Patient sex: M
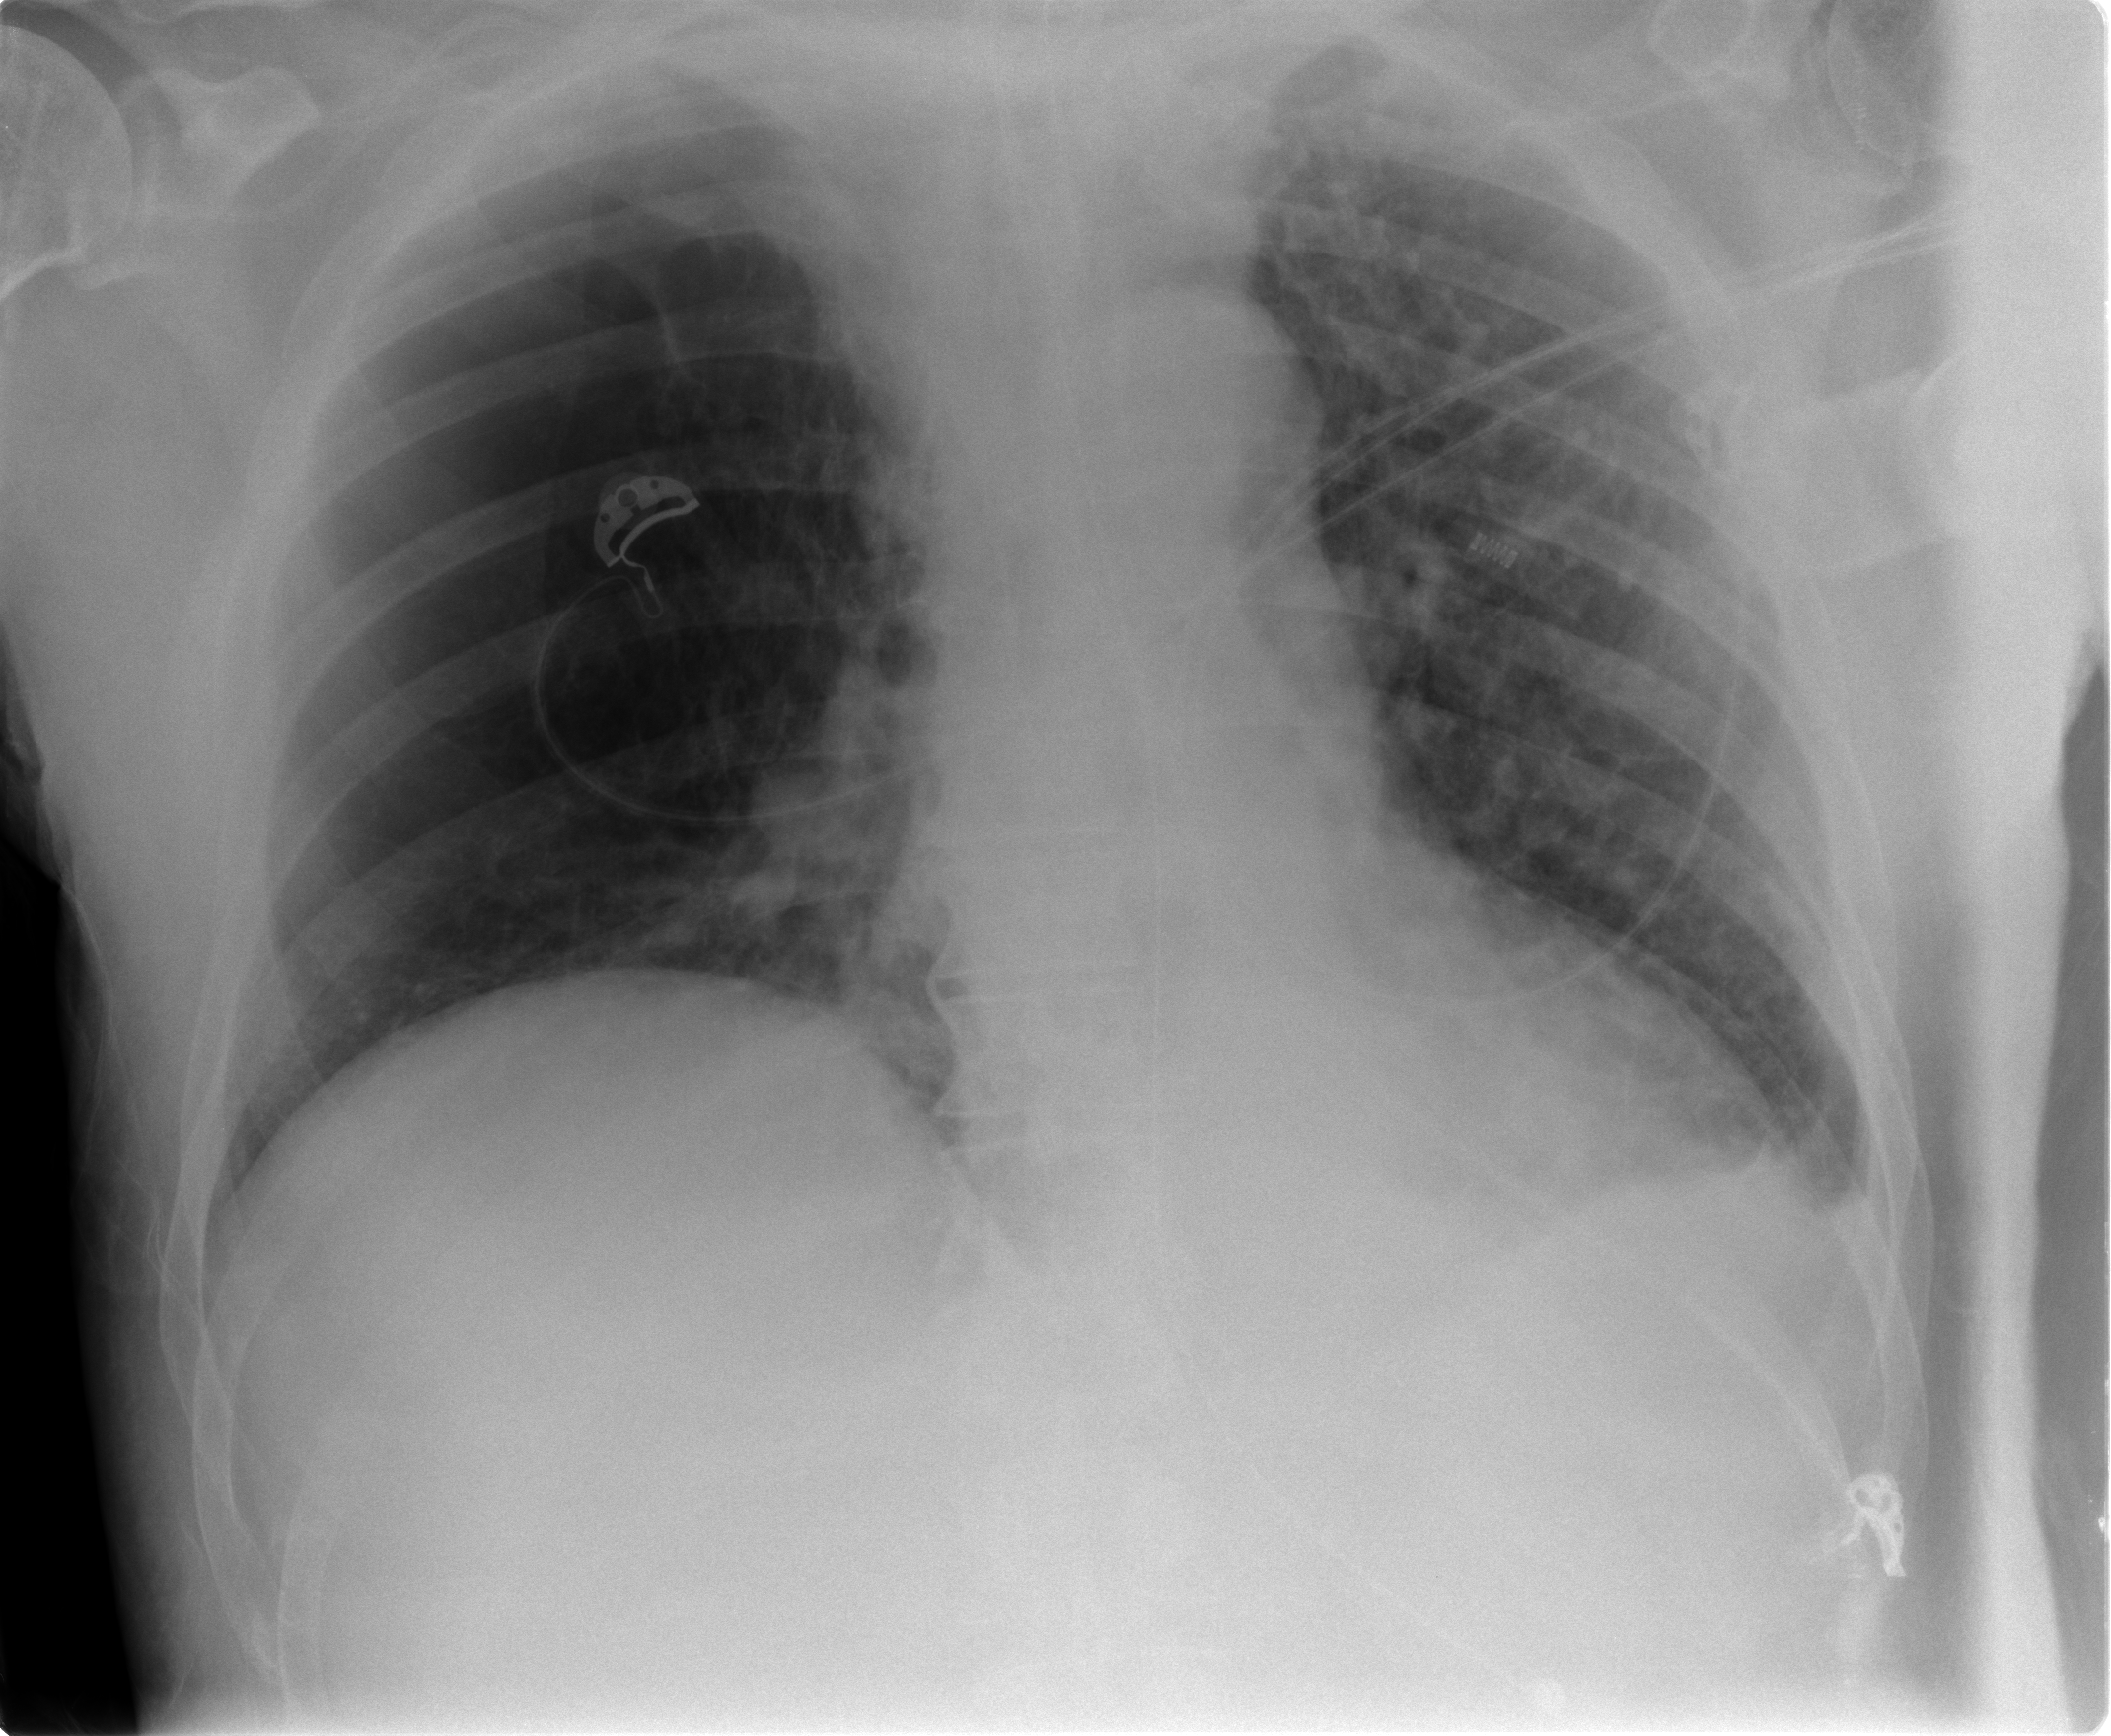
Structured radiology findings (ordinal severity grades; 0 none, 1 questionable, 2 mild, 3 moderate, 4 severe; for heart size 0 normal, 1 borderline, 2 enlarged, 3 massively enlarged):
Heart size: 0
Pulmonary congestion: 0
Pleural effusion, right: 0
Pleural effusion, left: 2
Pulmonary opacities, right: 0
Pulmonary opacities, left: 2
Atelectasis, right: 2
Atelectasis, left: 2